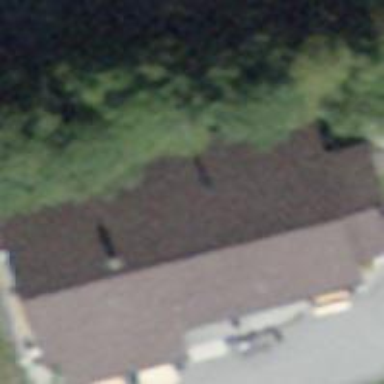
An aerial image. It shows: Restaurant.